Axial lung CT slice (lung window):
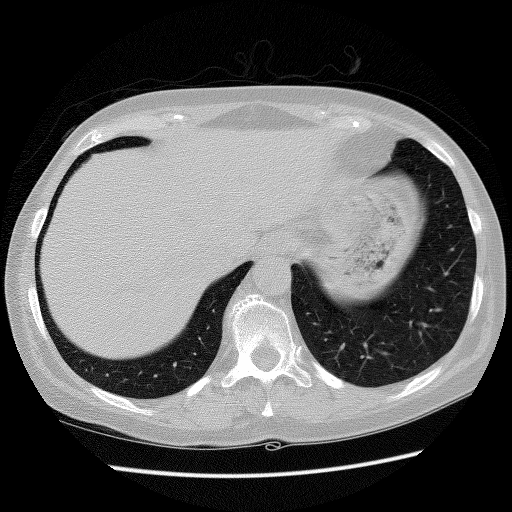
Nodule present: no